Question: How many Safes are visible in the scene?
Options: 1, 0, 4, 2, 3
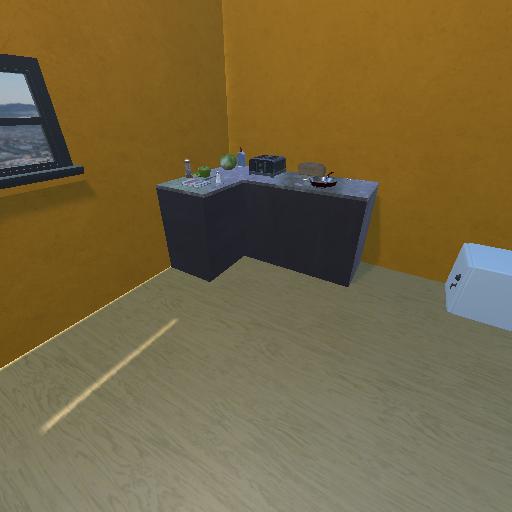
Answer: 1